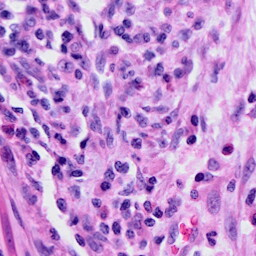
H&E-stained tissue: Cervix